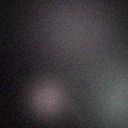
Screen state: off